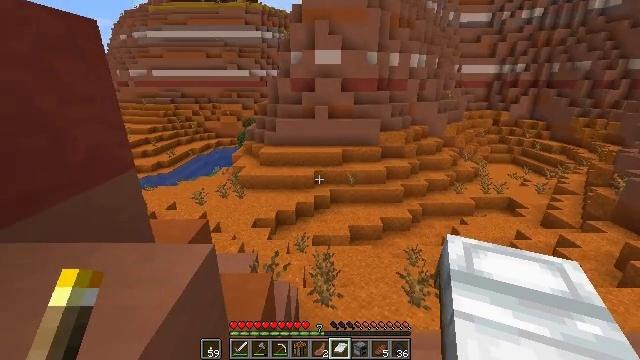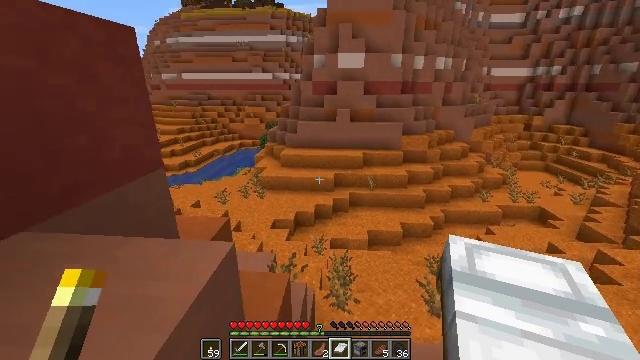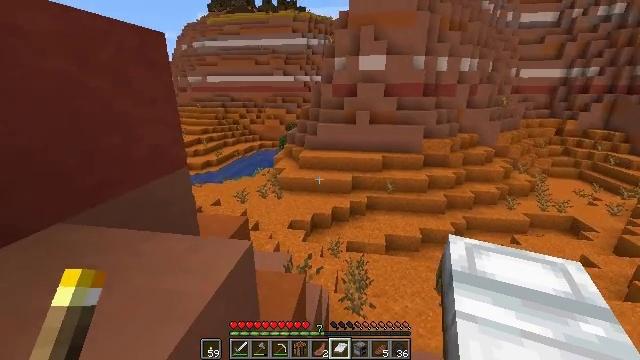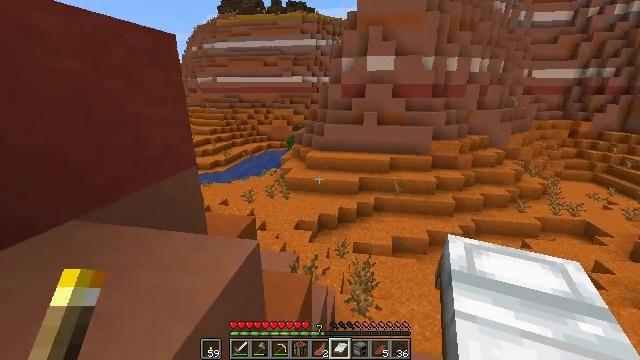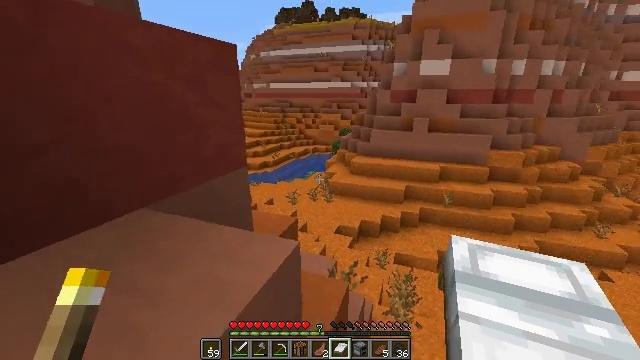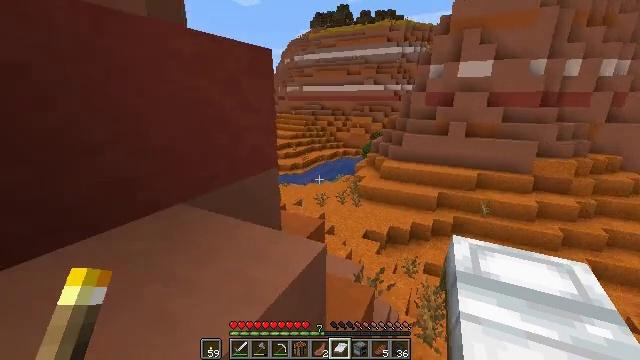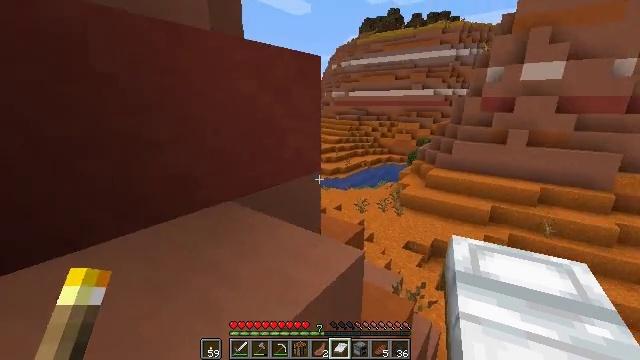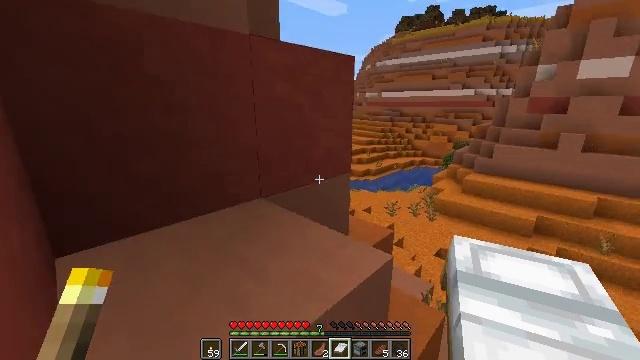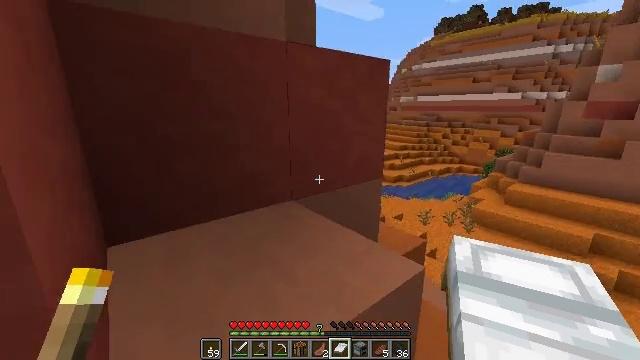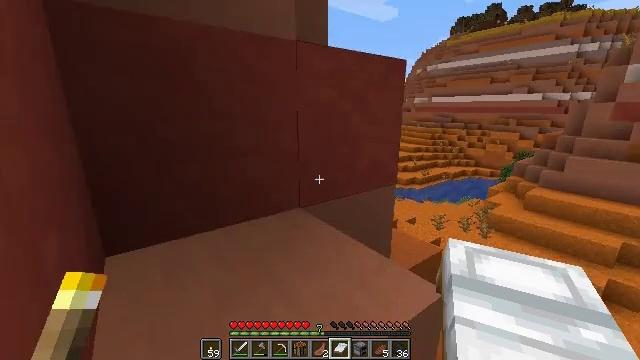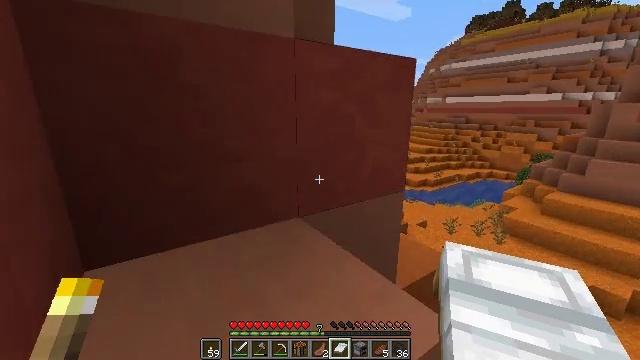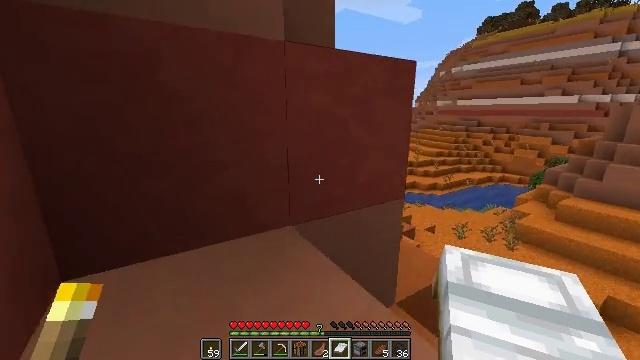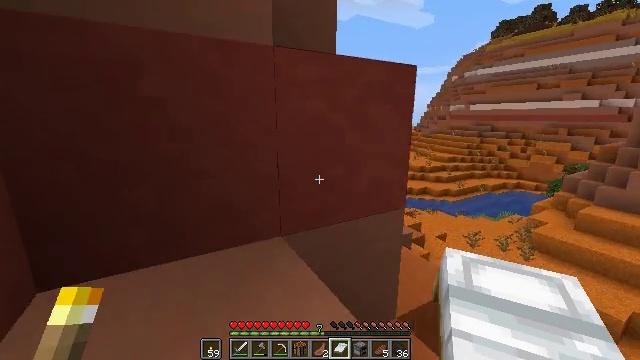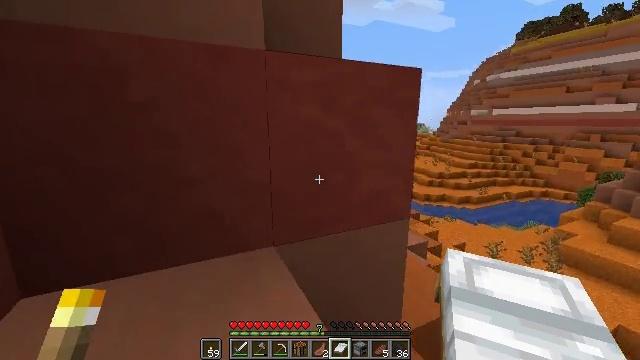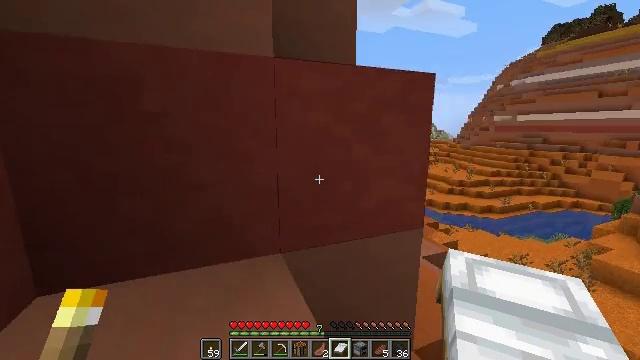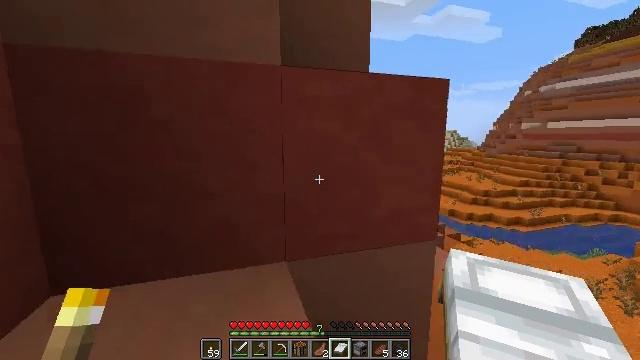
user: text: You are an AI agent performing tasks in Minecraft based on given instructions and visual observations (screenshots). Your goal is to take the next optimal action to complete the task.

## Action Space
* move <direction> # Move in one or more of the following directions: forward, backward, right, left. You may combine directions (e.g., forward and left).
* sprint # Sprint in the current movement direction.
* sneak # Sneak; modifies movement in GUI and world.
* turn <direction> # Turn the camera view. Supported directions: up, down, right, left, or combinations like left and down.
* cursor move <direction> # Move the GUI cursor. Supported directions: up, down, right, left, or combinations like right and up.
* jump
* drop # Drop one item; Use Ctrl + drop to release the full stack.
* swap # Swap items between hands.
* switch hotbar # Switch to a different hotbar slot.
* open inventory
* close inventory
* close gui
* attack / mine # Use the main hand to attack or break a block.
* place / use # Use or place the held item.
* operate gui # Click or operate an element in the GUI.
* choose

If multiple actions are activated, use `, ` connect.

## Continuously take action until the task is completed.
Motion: motion action
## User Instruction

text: Mine the terracotta block.
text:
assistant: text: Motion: turn left
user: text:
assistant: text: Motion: turn left
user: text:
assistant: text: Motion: turn left
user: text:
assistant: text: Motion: turn left and up
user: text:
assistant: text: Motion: turn left
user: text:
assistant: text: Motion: turn left and up
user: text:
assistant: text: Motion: turn left
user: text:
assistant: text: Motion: move forward, turn left
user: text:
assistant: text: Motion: move forward, turn left
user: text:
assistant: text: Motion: move forward, turn left
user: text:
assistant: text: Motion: move forward, turn left
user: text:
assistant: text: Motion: move forward, turn left and up
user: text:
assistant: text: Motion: move forward, turn left and up
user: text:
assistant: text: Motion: move forward, turn left and up
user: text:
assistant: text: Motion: move forward, turn left and up
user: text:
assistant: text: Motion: move forward, turn left and up
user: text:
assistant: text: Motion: move forward, turn left, jump
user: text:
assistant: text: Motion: move forward, turn left, jump
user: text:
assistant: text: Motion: move forward, turn left and up, jump
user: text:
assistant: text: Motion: move forward, turn left and up, jump
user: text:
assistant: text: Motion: move forward, turn left and up
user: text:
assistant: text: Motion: move forward, turn left
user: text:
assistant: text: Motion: move forward
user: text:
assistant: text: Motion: move forward
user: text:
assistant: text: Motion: move forward
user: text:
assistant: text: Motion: move forward
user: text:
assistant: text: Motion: move forward
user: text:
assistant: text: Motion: move forward
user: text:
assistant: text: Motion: move forward
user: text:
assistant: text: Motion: move forward, turn right